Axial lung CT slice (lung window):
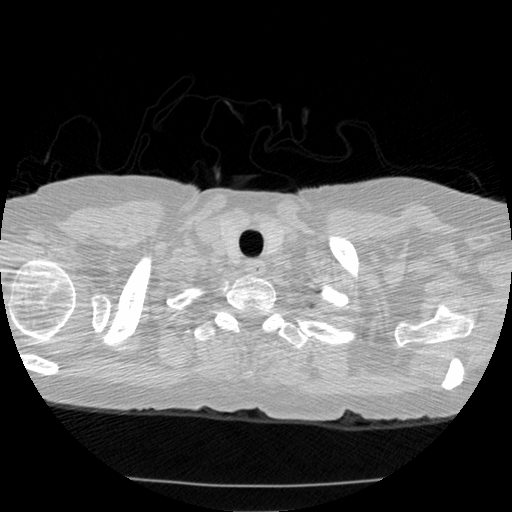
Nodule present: no